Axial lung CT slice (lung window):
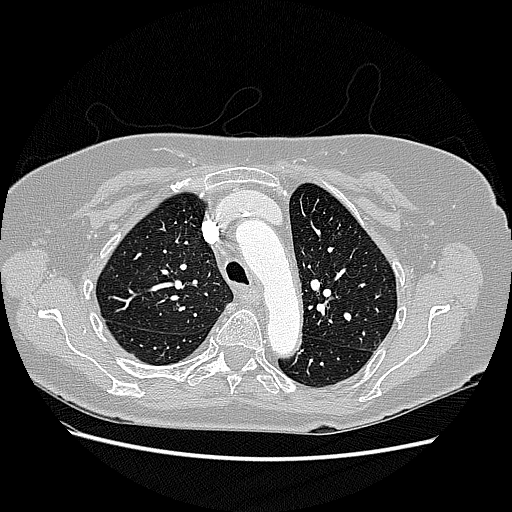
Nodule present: no